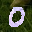
Label: 0